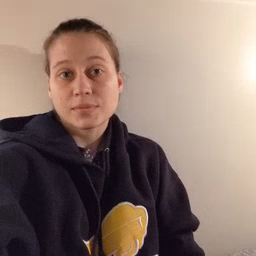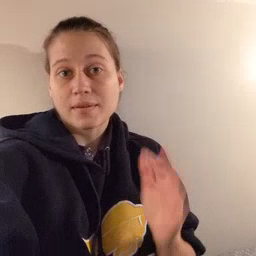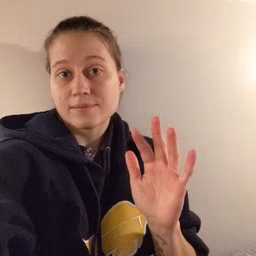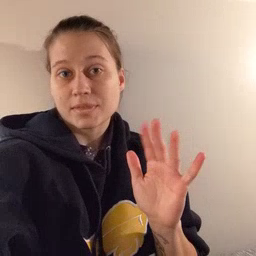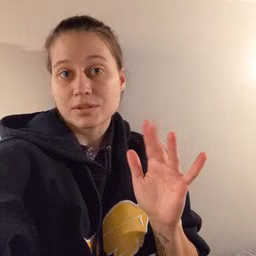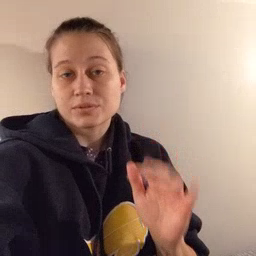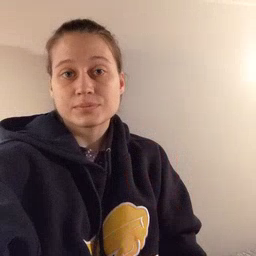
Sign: finger